Aerial crown-view tile of a tropical tree (Barro Colorado Island, Panama), acquired 20240611:
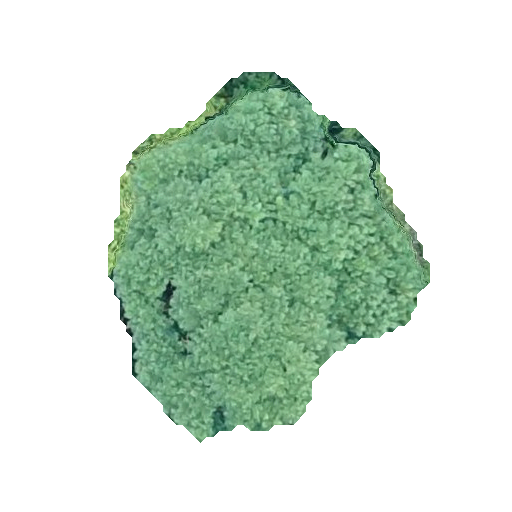
Species: Jacaranda copaia
GBIF accepted scientific name: Jacaranda copaia
Crown area: 123.42 m²